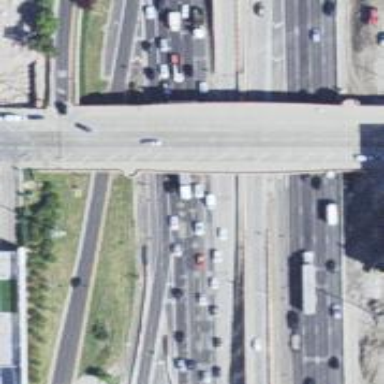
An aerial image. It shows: Motorway.